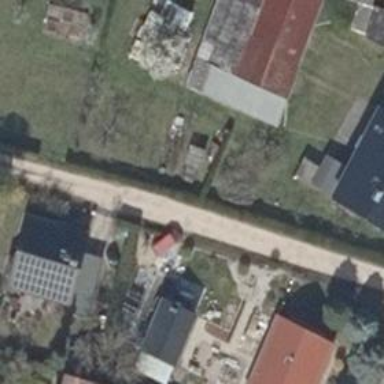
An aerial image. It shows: Residential road with compacted surface.